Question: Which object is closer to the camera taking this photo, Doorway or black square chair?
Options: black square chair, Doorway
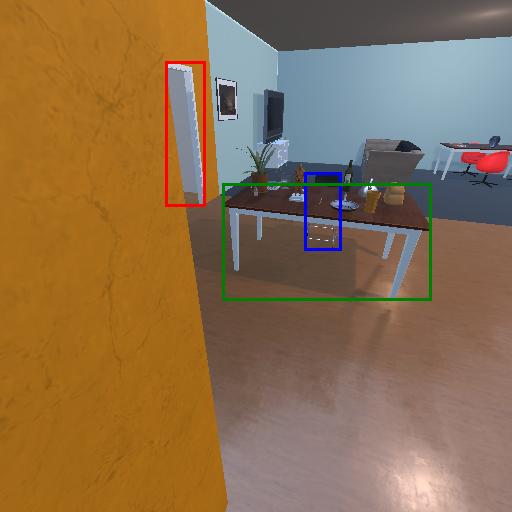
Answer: black square chair